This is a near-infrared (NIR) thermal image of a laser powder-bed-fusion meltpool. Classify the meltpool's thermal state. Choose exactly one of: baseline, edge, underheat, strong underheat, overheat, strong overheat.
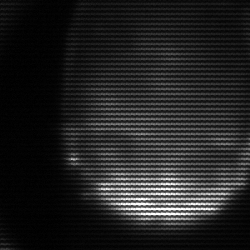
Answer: edge